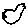
Label: bird